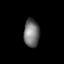
Tissue: lung
Cell type: Myeloid cells
Senescence score: 0.5979
Nuclear area (px): 425
Mean DAPI intensity: 114.929